Field crop: tomato
Growth stage: 2
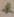
Species: solanum